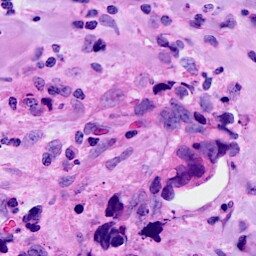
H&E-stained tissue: Breast